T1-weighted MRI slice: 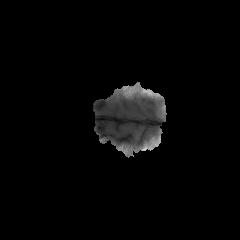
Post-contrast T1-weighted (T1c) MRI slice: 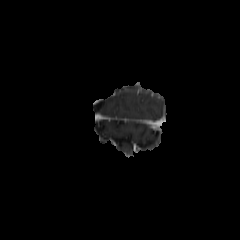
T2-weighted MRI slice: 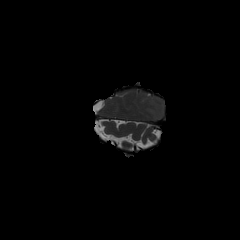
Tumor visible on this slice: no